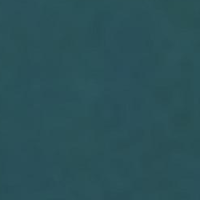
EUNIS habitat code: 14
Species observed at this site:
Chroicocephalus ridibundus
Phalacrocorax carbo
Podiceps cristatus
Larus michahellis
Fulica atra
Cygnus olor